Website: macys
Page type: account-selection
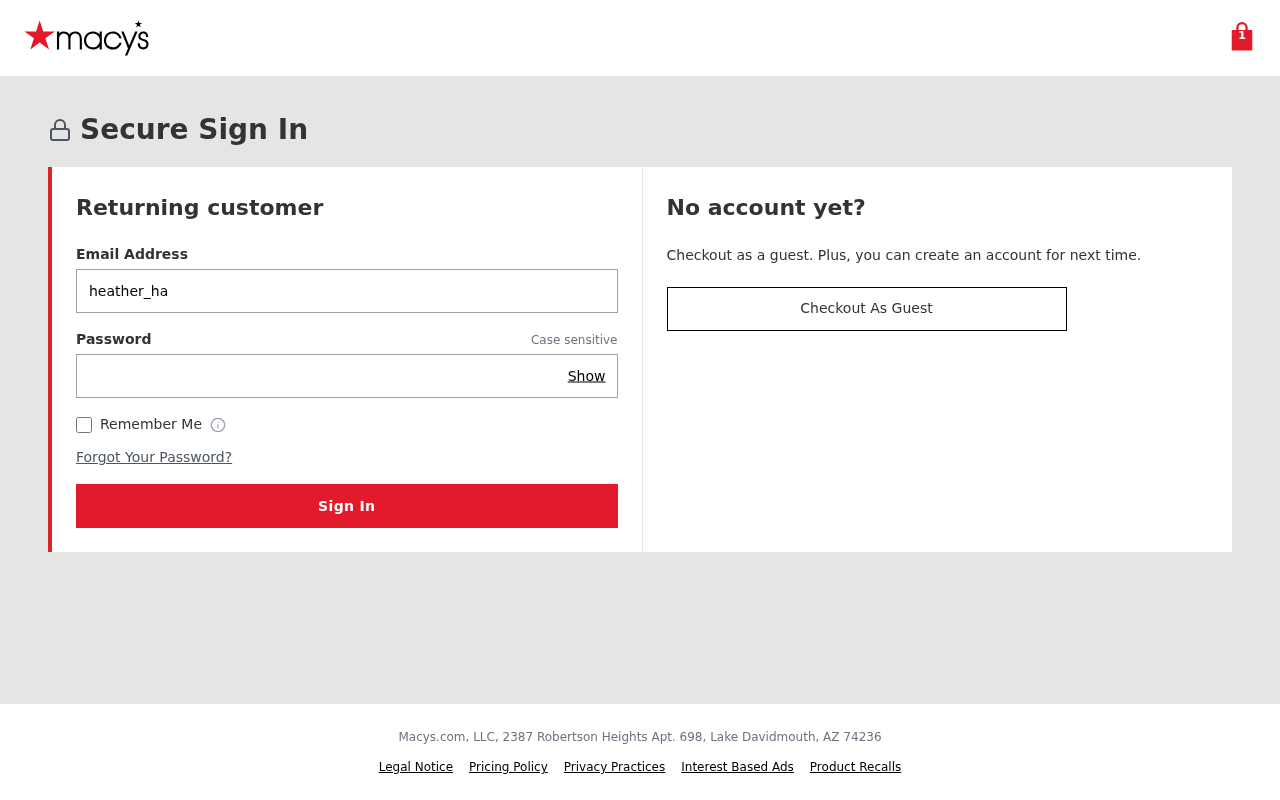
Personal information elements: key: PII_EMAIL
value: heather_haas@yahoo.com
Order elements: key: ORDER_NUM_ITEMS
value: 1